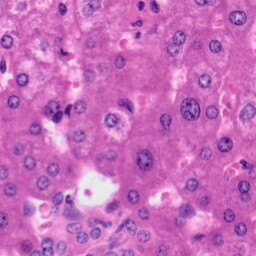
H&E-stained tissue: Liver